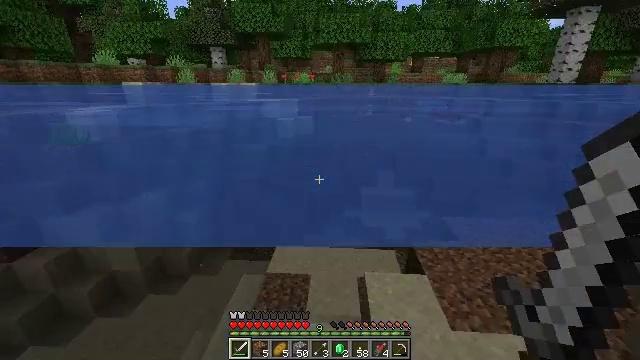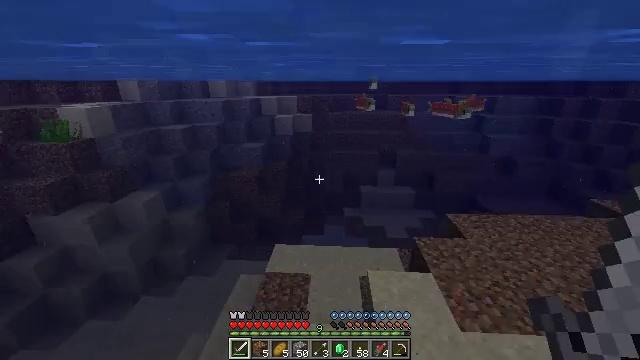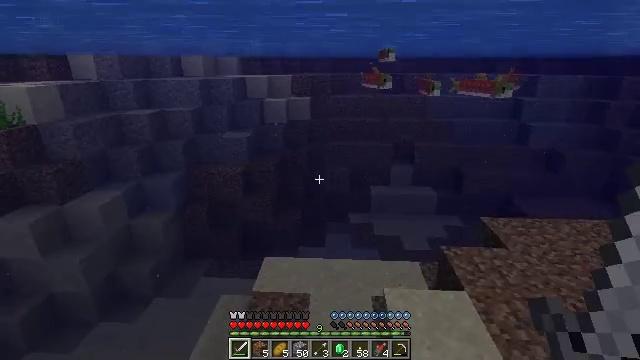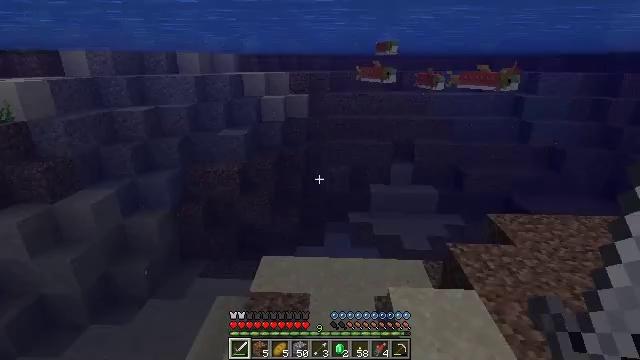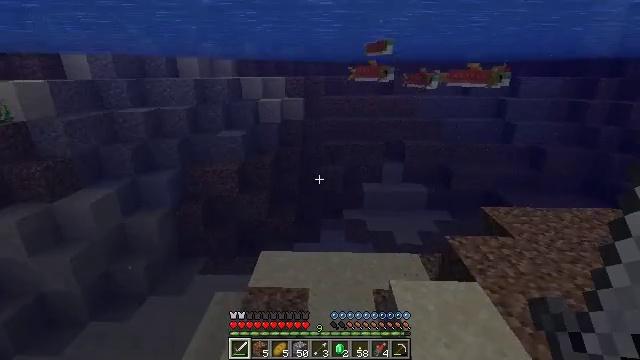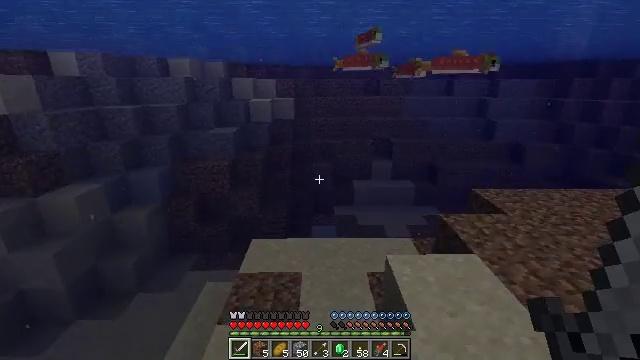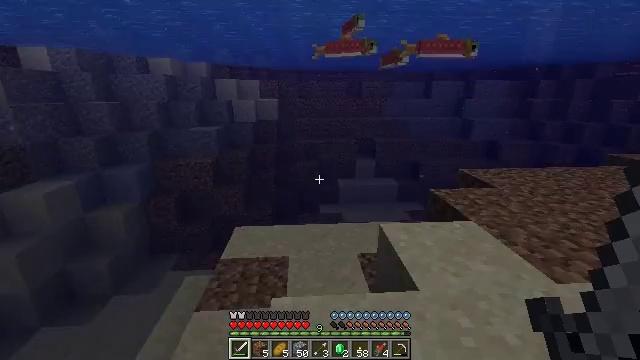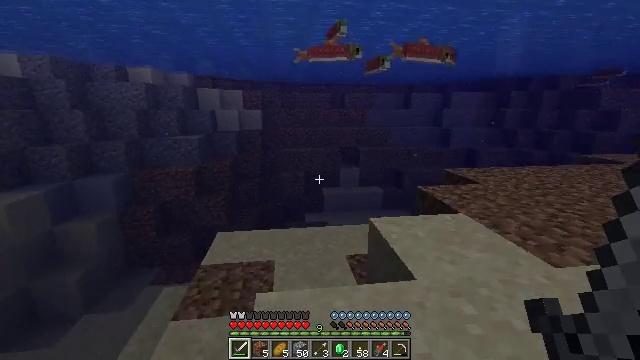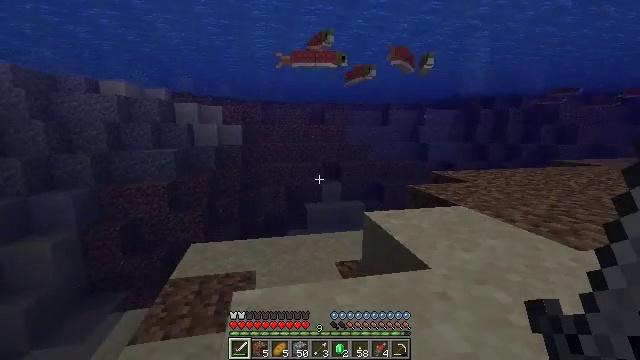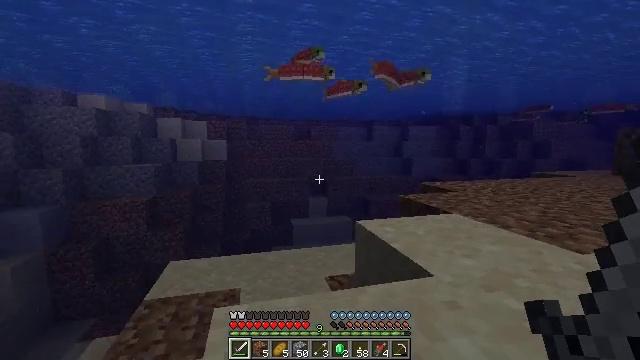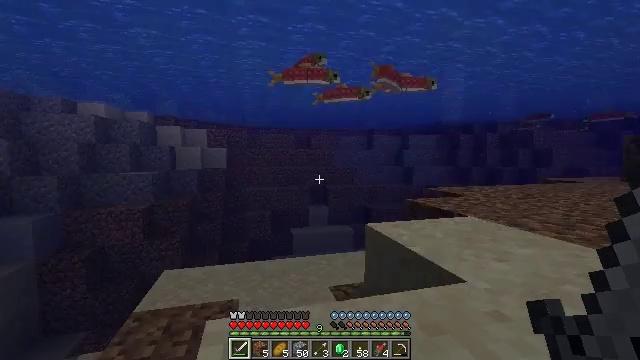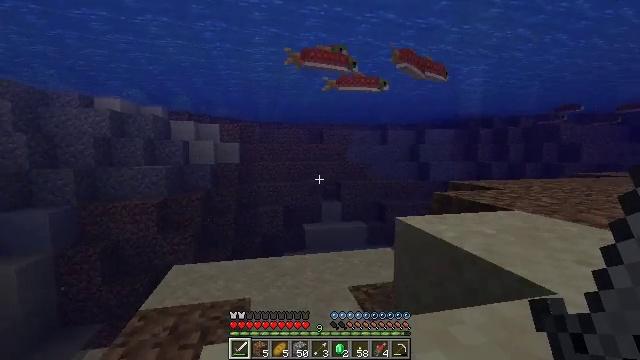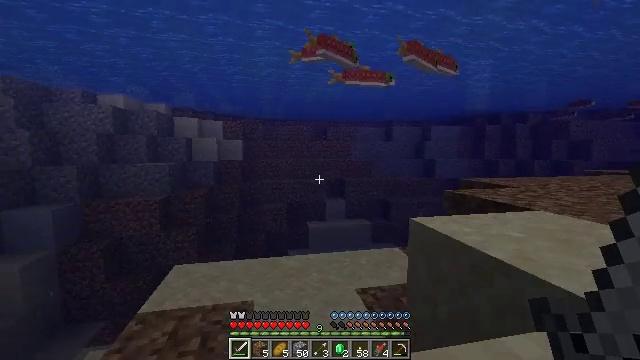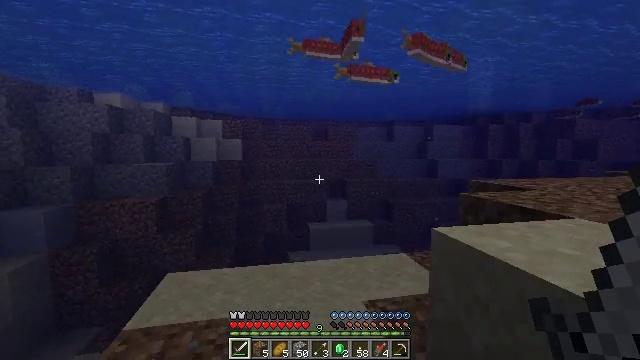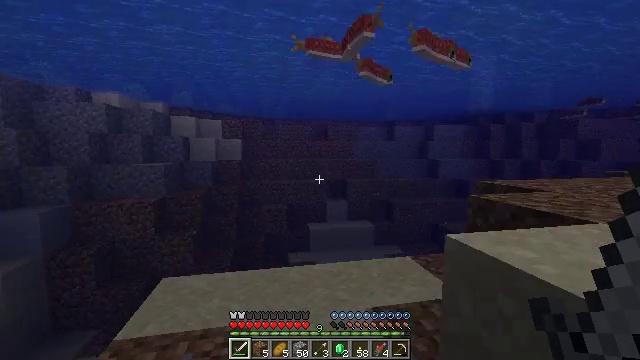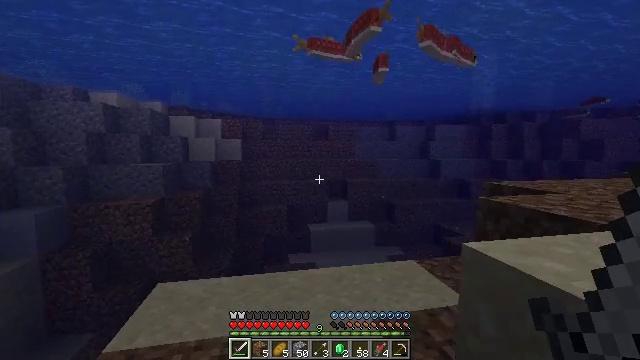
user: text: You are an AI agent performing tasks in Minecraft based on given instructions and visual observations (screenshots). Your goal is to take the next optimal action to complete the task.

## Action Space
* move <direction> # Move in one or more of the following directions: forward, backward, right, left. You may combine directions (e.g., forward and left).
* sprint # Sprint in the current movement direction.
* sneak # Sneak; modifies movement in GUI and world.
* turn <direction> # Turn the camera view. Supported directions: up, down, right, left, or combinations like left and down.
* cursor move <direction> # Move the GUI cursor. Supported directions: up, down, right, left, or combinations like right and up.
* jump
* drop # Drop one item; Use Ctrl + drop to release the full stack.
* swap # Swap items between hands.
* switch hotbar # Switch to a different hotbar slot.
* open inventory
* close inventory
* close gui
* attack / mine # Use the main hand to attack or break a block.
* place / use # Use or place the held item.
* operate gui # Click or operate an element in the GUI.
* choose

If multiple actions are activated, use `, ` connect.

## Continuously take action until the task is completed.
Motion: motion action
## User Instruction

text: Hunt fish.
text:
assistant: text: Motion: move forward, sprint
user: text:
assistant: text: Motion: move forward, sprint
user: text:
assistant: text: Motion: move forward, sprint
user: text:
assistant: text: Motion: move forward, sprint, turn right
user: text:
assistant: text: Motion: move forward, turn right and up
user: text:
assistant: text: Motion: move forward, turn right and up
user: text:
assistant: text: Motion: move forward, turn right and up
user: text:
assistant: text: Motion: move forward, turn right and up
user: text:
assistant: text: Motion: move forward, turn right and up
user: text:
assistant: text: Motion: move forward, turn up
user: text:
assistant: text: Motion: move forward, turn left
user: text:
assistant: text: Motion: move forward
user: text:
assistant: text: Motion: move forward
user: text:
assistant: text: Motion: move forward
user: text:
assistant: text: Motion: move forward
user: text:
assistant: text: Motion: move forward
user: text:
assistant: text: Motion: move forward, turn right and up
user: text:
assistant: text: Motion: move forward, turn right and up
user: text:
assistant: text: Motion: move forward, turn right and up
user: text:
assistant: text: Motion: move forward, turn up
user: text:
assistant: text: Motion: move forward
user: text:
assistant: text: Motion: move forward
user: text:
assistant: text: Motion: move forward
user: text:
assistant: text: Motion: move forward
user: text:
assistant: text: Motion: move forward
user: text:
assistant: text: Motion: move forward, turn up
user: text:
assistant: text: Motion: move forward, turn right and up
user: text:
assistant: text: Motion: move forward, turn right and up
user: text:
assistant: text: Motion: move forward, turn right and up
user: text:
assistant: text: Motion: move forward, turn up